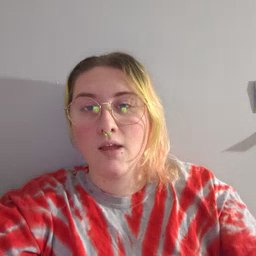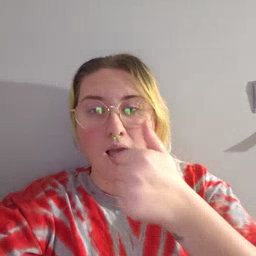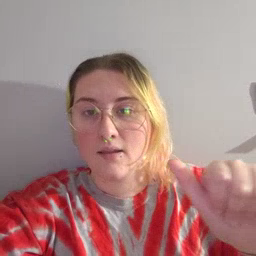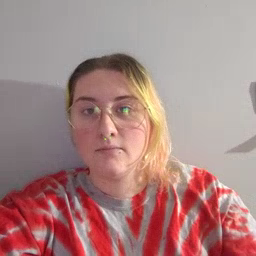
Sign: any